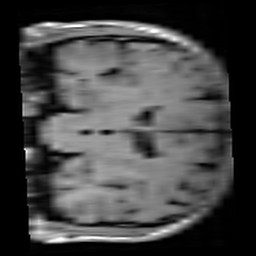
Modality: T1w
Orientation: coronal
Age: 26
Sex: male
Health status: healthy
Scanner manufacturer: siemens
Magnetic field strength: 3 T
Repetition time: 4.1 s
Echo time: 0.0085 s